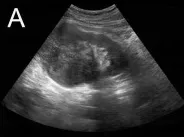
Ultrasound and contrast-enhanced computed tomography (CT) images of myxoid liposarcoma (MLS) of the left kidney invading the pancreas. (A,B) A heterogeneous hypoechoic mass measuring approximately 7.8 cm x 7.0 cm was observed in the upper middle part of the left kidney with indistinct borders. Color Doppler flow imaging (CDFI) revealed the presence of grade II flow signal within the mass.
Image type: radiology (ultrasound)